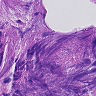
Metastatic tissue present: yes